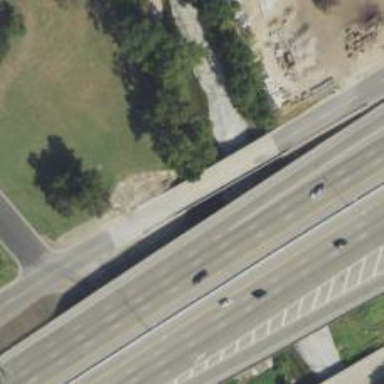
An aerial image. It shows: There is secondary road bridge with frontage road.